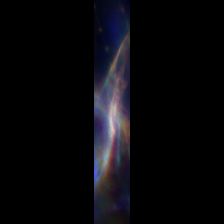
Taxon: Unknown_full_image
Group: Unknown